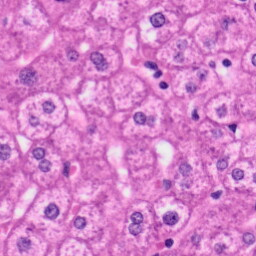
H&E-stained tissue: Liver